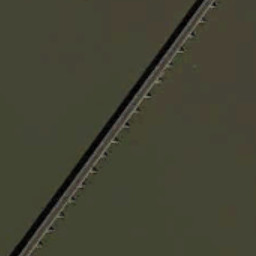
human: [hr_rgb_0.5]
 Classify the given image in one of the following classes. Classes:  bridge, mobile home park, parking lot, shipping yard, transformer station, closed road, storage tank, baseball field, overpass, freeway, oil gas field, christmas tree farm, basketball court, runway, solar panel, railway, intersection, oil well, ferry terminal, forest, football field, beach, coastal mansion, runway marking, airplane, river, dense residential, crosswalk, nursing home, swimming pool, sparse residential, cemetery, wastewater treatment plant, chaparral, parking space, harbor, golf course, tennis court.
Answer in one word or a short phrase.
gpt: bridge